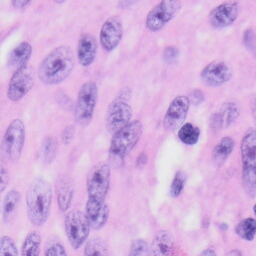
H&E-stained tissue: Skin